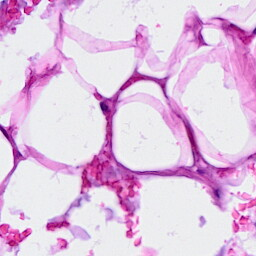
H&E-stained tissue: Breast